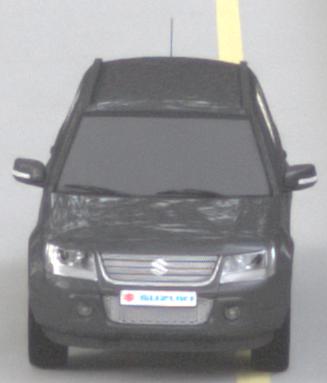
Make: Suzuki
Model: Grand Vitara
Detailed model: Gen. 1 JT
Model produced from: 2009
Model produced until: 2012
Doors: 5
Color: gray
Road condition: dry road
Daytime: morning or afternoon
Contrast: low contrast